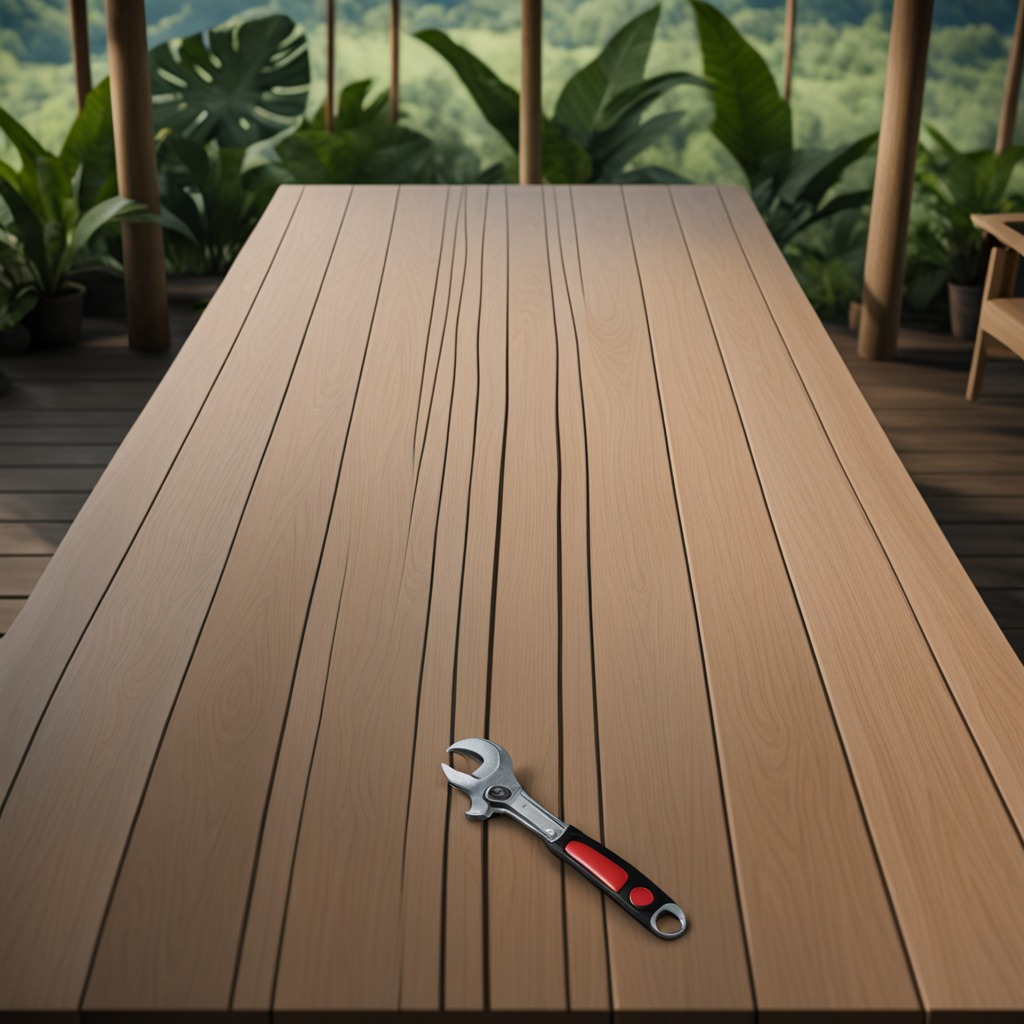
An wrench is lying on the wooden table inside a jungle field workshop tent.